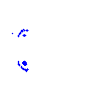
Particle: electron